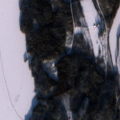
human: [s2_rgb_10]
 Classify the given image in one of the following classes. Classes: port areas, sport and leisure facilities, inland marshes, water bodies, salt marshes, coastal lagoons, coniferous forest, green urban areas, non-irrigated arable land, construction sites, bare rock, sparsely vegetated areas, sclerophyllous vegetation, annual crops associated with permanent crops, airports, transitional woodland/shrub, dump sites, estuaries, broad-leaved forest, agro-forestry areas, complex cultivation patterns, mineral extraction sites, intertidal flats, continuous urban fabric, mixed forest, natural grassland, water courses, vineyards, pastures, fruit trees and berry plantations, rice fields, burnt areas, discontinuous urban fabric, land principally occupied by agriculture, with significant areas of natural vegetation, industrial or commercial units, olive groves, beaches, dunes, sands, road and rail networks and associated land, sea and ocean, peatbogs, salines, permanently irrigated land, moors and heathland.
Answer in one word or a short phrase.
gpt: coniferous forest, mixed forest, transitional woodland/shrub, water bodies